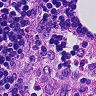
Metastatic tissue present: no